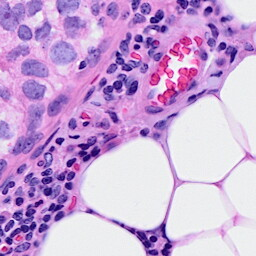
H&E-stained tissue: Breast